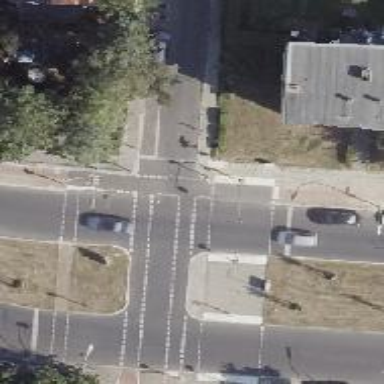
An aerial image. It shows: Residential road with asphalt surface. There is separate sidewalk and lane for cycleway on the left. The reason for parking on the right is narrowness.